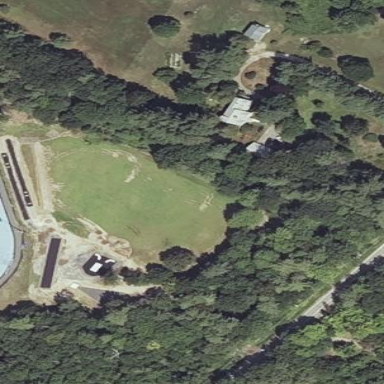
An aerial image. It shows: Grass pitch designated for athletics.